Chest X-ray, PA view. Patient: 78 years old, sex M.
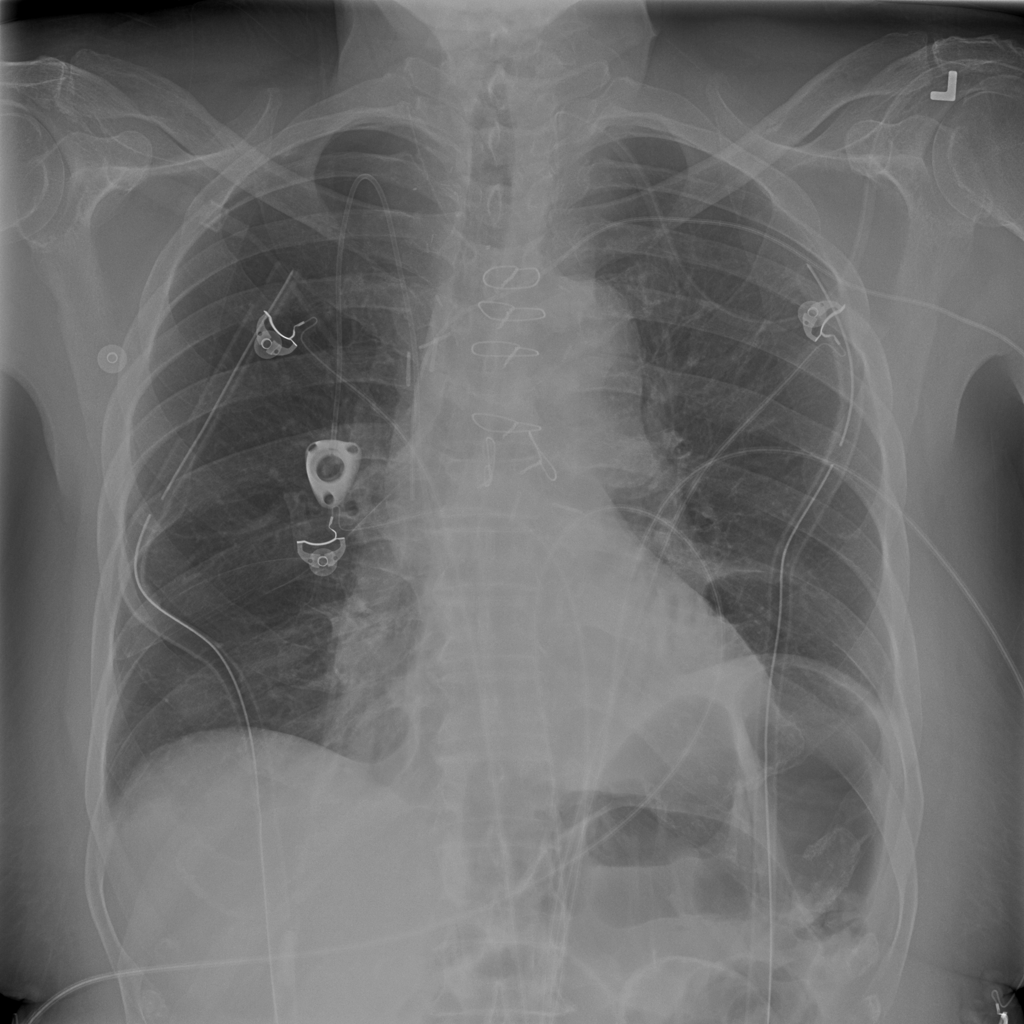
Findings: No Finding